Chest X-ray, PA view. Patient: 76 years old, sex M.
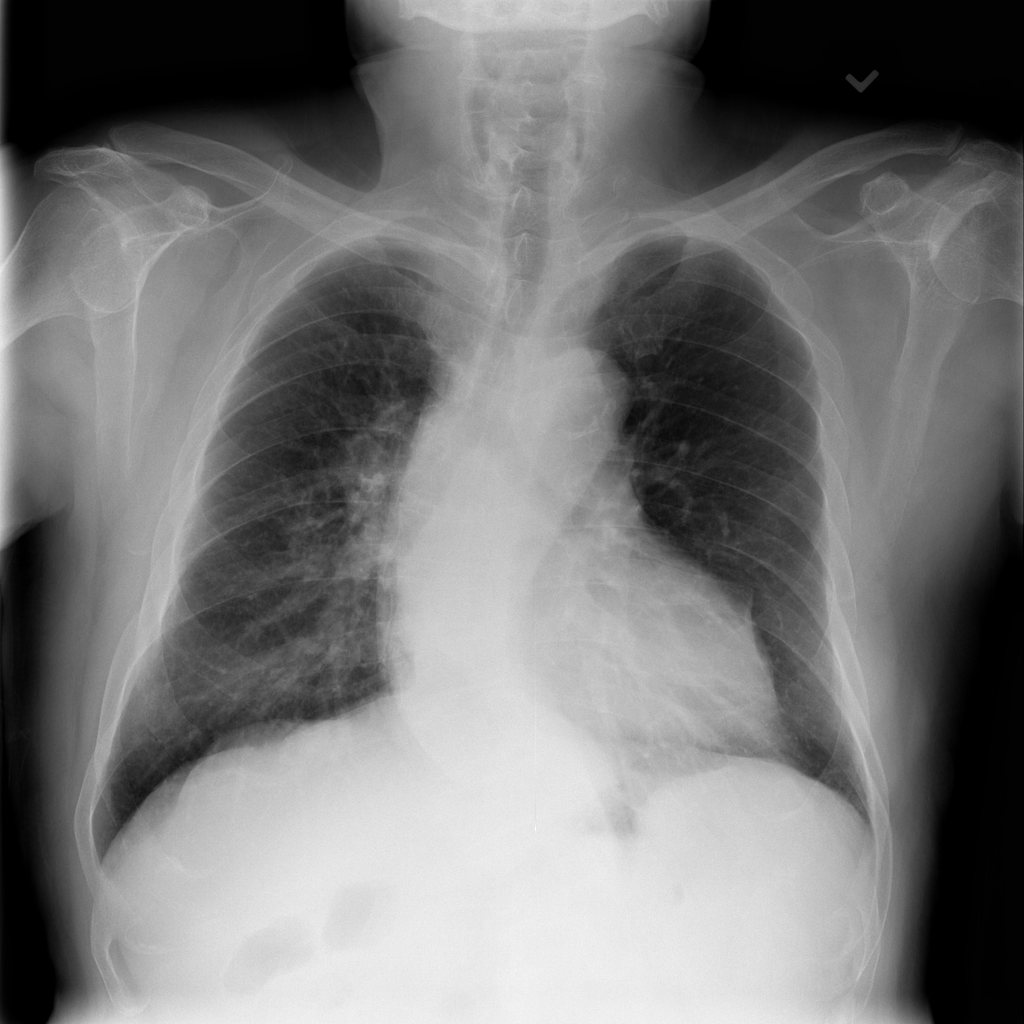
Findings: No Finding